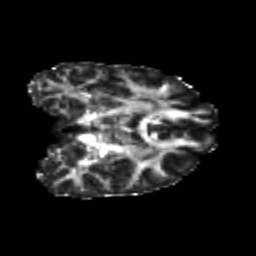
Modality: FA
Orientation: coronal
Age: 22
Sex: female
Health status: healthy
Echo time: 0.074 s